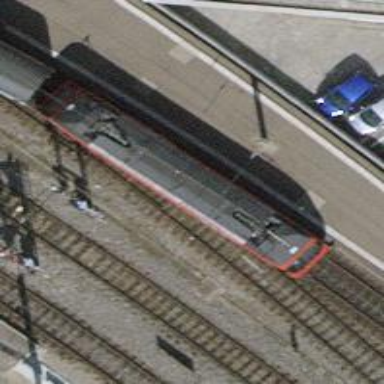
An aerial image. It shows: Single railway track with electrification through contact line.